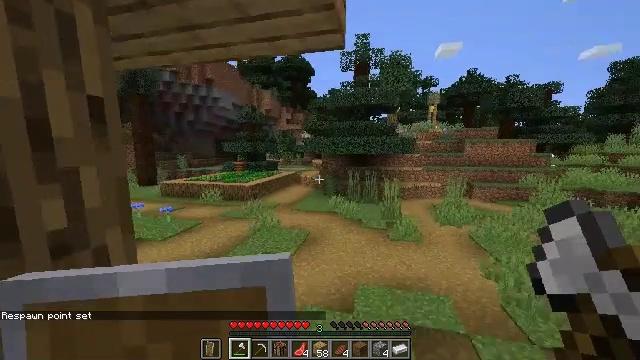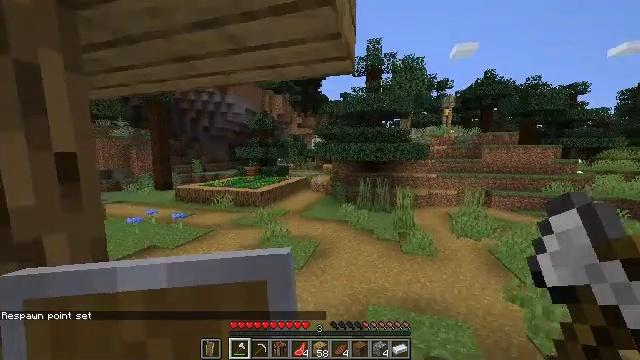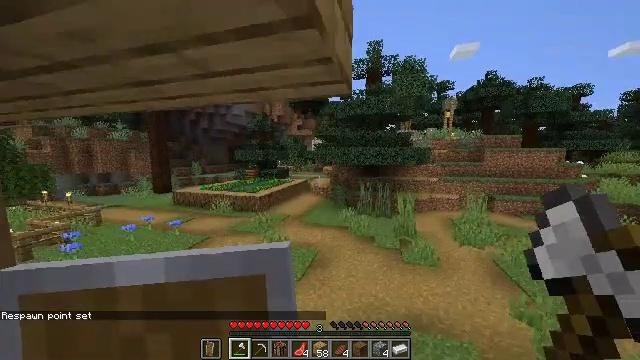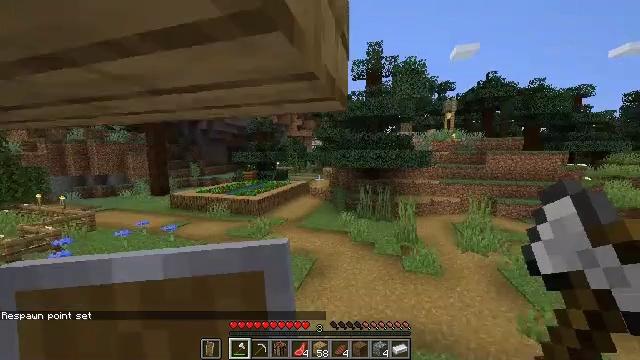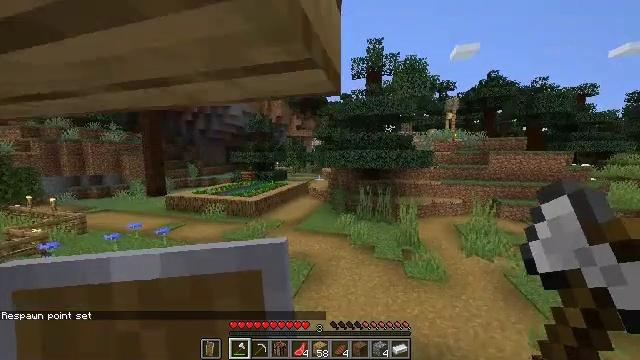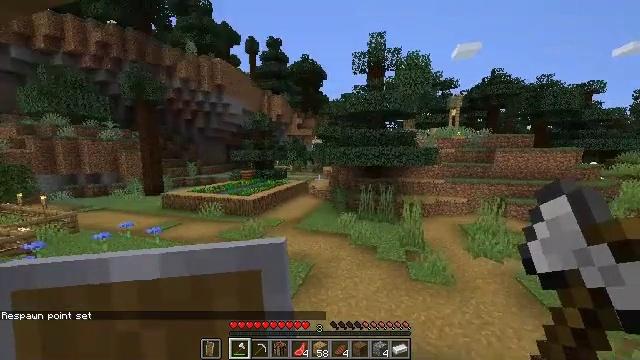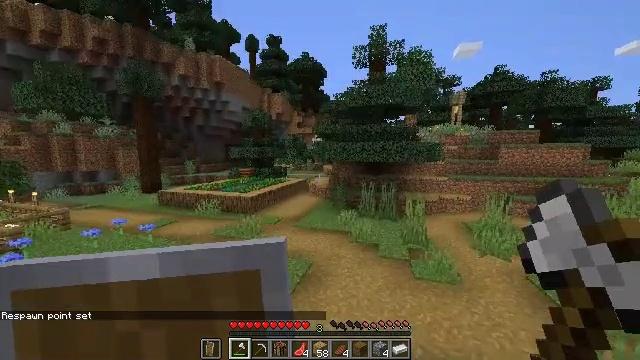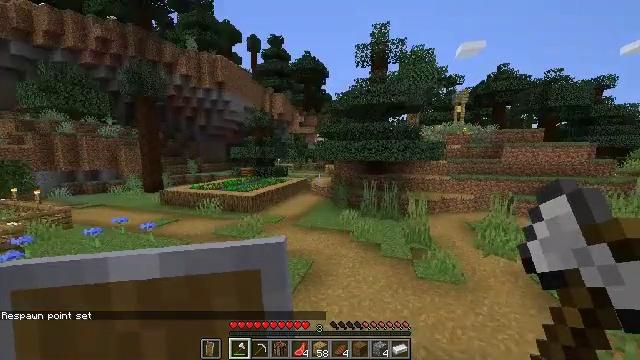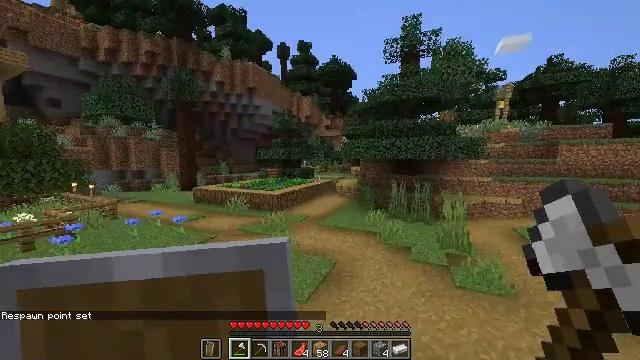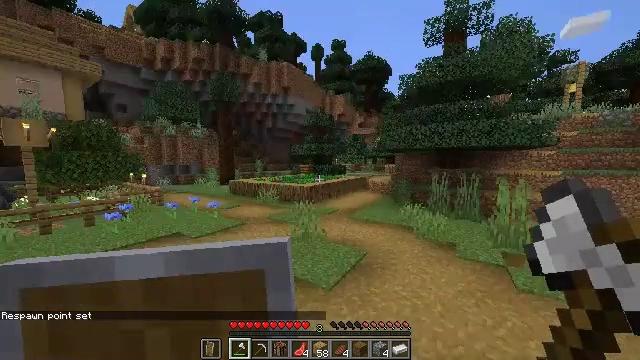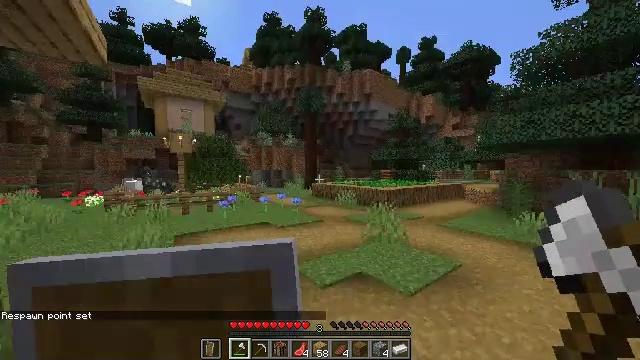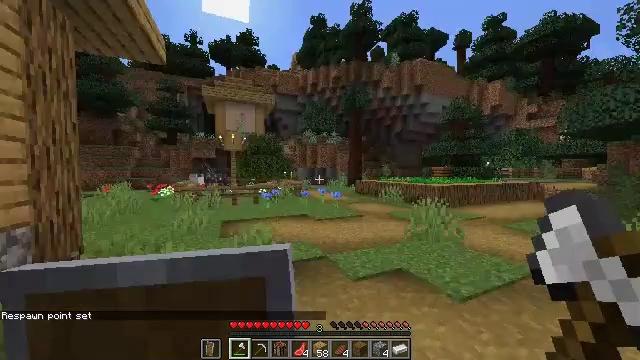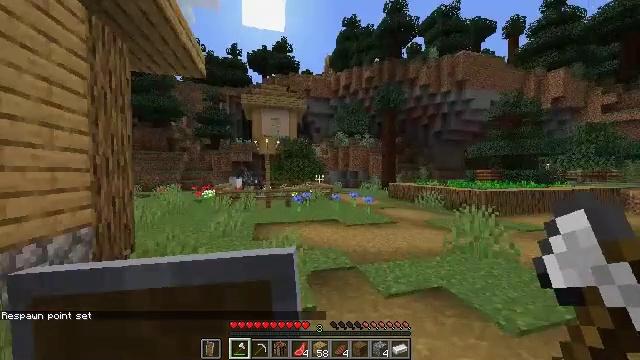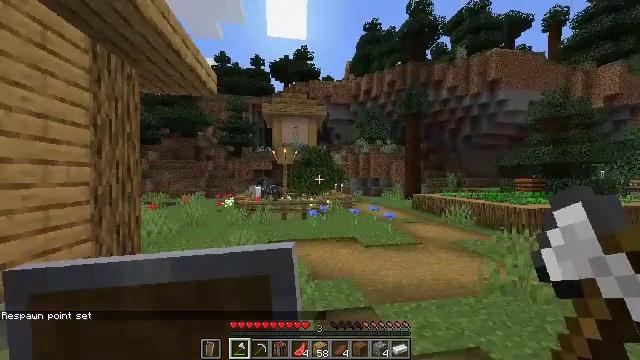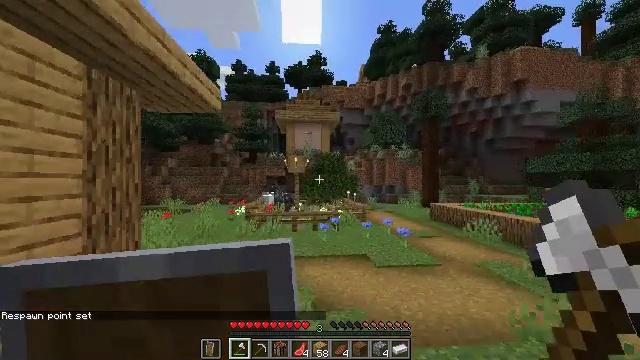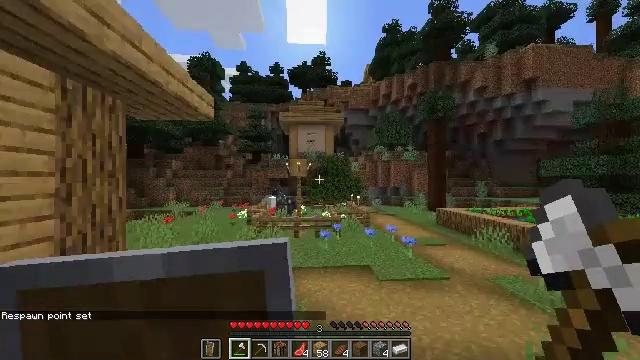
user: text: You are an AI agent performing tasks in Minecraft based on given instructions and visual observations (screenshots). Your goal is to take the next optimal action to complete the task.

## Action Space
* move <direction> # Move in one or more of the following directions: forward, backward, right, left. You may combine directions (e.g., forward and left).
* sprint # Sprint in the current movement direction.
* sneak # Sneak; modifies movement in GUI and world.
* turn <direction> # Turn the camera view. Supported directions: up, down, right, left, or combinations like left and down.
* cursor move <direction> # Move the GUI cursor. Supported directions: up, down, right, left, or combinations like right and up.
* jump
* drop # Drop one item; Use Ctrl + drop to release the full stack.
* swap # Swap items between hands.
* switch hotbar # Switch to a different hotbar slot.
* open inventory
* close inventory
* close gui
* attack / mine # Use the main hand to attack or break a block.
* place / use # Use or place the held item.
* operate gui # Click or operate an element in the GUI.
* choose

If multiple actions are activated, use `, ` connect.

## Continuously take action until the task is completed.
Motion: motion action
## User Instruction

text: Attack the composter to add it to your inventory.
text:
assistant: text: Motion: move forward, sprint, turn left, jump
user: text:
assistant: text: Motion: move forward, sprint, jump
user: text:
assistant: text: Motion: move forward, sprint, jump
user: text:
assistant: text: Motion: move forward, sprint, jump
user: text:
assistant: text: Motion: move forward, sprint, jump
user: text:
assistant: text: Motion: move forward, sprint, jump
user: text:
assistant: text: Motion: move forward, sprint, jump
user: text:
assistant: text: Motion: move forward, sprint, turn left and up
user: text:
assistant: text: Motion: move forward, sprint, turn left
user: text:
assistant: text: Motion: move forward, sprint, turn left and up
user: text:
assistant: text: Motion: move forward, sprint, turn left
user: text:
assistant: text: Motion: move forward, sprint, turn left, jump
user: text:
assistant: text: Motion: move forward, sprint, turn left and up, jump
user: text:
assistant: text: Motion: move forward, sprint, turn left, jump
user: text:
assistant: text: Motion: move forward, sprint, turn left, jump
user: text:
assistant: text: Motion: move forward, sprint, jump
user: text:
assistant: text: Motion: move forward, sprint, jump
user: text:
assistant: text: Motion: move forward, sprint, jump
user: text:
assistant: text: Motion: move forward, sprint, jump
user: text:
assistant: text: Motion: move forward, sprint, jump
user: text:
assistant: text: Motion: move forward, sprint, jump
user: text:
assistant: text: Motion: move forward, sprint, jump
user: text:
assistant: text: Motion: move forward, sprint, jump
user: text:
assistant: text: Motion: move forward, sprint, jump
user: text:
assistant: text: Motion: move forward, sprint, turn right and down, jump
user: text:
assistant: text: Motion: move forward, sprint, turn right and down, jump
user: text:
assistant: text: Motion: move forward, sprint, turn right and down, jump
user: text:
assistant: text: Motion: move forward, sprint, turn right and down, jump
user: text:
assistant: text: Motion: move forward, sprint, jump
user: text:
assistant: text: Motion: move forward, sprint, jump